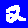
Digit: 2